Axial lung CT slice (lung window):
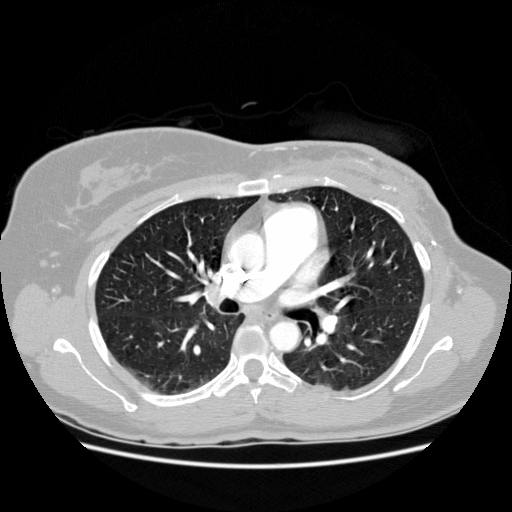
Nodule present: no